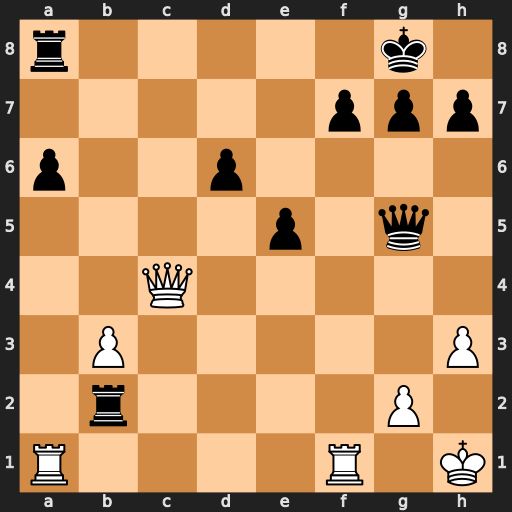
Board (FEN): r5k1/5ppp/p2p4/4p1q1/2Q5/1P5P/1r4P1/R4R1K
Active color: w
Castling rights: -
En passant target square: -
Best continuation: Qxf7+ Kh8 Qf8+ Rxf8 Rxf8#